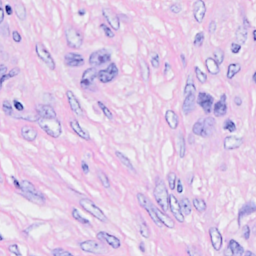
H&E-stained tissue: Breast